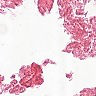
Metastatic tissue present: no